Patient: sex F, age 36
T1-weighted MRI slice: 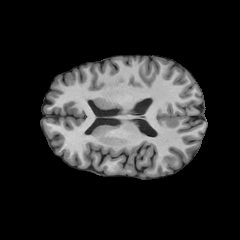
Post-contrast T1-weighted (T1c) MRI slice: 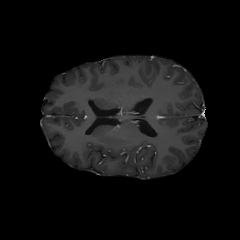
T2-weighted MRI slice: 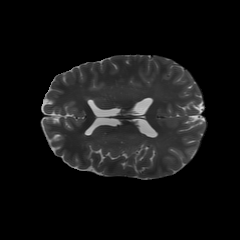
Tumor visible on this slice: no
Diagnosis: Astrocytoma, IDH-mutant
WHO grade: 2